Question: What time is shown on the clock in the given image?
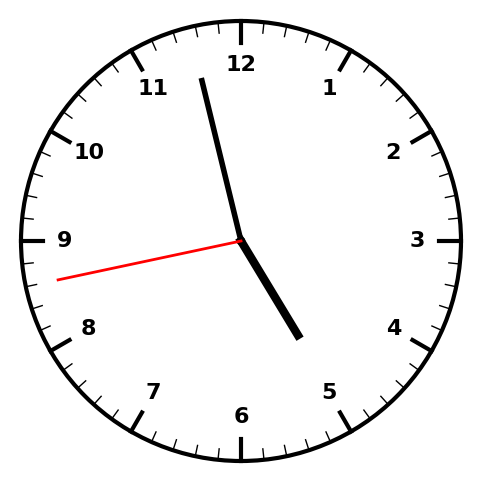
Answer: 04:57:43